Question: I'm trying to create a web application based on MVC structure using Hibernate JPA in model layer but I've encountered this error.
'''
15-Dec-2018 10:55:40.681 SEVERE [http-nio-8080-exec-7] org.apache.catalina.core.StandardWrapperValve.invoke Servlet.service() for servlet [manager] in context with path [] threw exception [Servlet execution threw an exception] with root cause
javax.persistence.PersistenceException: No Persistence provider for EntityManager named MyConnection
at javax.persistence.Persistence.createEntityManagerFactory(Persistence.java:84)
at javax.persistence.Persistence.createEntityManagerFactory(Persistence.java:54)
at util.JPAProvider.<clinit>(JPAProvider.java:13)
at model.bl.PersonManager.addUser(PersonManager.java:33)
at controller.Manager.service(Manager.java:83)
at javax.servlet.http.HttpServlet.service(HttpServlet.java:742)
at org.apache.catalina.core.ApplicationFilterChain.internalDoFilter(ApplicationFilterChain.java:231)
at org.apache.catalina.core.ApplicationFilterChain.doFilter(ApplicationFilterChain.java:166)
at org.apache.tomcat.websocket.server.WsFilter.doFilter(WsFilter.java:52)
at org.apache.catalina.core.ApplicationFilterChain.internalDoFilter(ApplicationFilterChain.java:193)
at org.apache.catalina.core.ApplicationFilterChain.doFilter(ApplicationFilterChain.java:166)
at org.apache.catalina.core.StandardWrapperValve.invoke(StandardWrapperValve.java:198)
at org.apache.catalina.core.StandardContextValve.invoke(StandardContextValve.java:96)
at org.apache.catalina.authenticator.AuthenticatorBase.invoke(AuthenticatorBase.java:493)
at org.apache.catalina.core.StandardHostValve.invoke(StandardHostValve.java:140)
at org.apache.catalina.valves.ErrorReportValve.invoke(ErrorReportValve.java:81)
at org.apache.catalina.valves.AbstractAccessLogValve.invoke(AbstractAccessLogValve.java:650)
at org.apache.catalina.core.StandardEngineValve.invoke(StandardEngineValve.java:87)
at org.apache.catalina.connector.CoyoteAdapter.service(CoyoteAdapter.java:342)
at org.apache.coyote.http11.Http11Processor.service(Http11Processor.java:800)
at org.apache.coyote.AbstractProcessorLight.process(AbstractProcessorLight.java:66)
at org.apache.coyote.AbstractProtocol$ConnectionHandler.process(AbstractProtocol.java:806)
at org.apache.tomcat.util.net.NioEndpoint$SocketProcessor.doRun(NioEndpoint.java:1498)
at org.apache.tomcat.util.net.SocketProcessorBase.run(SocketProcessorBase.java:49)
at java.util.concurrent.ThreadPoolExecutor.runWorker(Unknown Source)
at java.util.concurrent.ThreadPoolExecutor$Worker.run(Unknown Source)
at org.apache.tomcat.util.threads.TaskThread$WrappingRunnable.run(TaskThread.java:61)
at java.lang.Thread.run(Unknown Source)
'''
persistence.xml:
'''
<?xml version="1.0" encoding="UTF-8" standalone="no"?>
<persistence xmlns="http://java.sun.com/xml/ns/persistence" xmlns:xsi="http://www.w3.org/2001/XMLSchema-instance"
version="1.0"
xsi:schemaLocation="http://java.sun.com/xml/ns/persistence http://java.sun.com/xml/ns/persistence/persistence_1_0.xsd">
<persistence-unit name="MyConnection" transaction-type="RESOURCE_LOCAL">
<provider>org.hibernate.ejb.HibernatePersistence</provider>
<properties>
<!--<property name="hibernate.transaction.flush_before_completion" value="true"/>-->
<!--<property name="hibernate.format_sql" value="true"/>-->
<property name="hibernate.dialect" value="org.hibernate.dialect.Oracle10gDialect"/>
<property name="hibernate.connection.driver_class" value="oracle.jdbc.driver.OracleDriver"/>
<property name="hibernate.connection.username" value="midas"/>
<property name="hibernate.connection.password" value="midas123"/>
<property name="hibernate.connection.url" value="jdbc:oracle:thin:@localhost:1521:orcl"/>
<property name="hibernate.hbm2ddl.auto" value="update"/>
<property name="show_sql" value="true"></property>
<!-- <property name="hibernate.globally_quoted_identifiers" value="true"/>-->
</properties>
</persistence-unit>
</persistence>
'''
I tried to change the META-INF location in my class path to fix the problem, but I did not succeed.
My project structure is:

I use Tomcat 8 & intellij idea
I don't use maven or spring! Just hibernate jpa.
How to solve this problem?
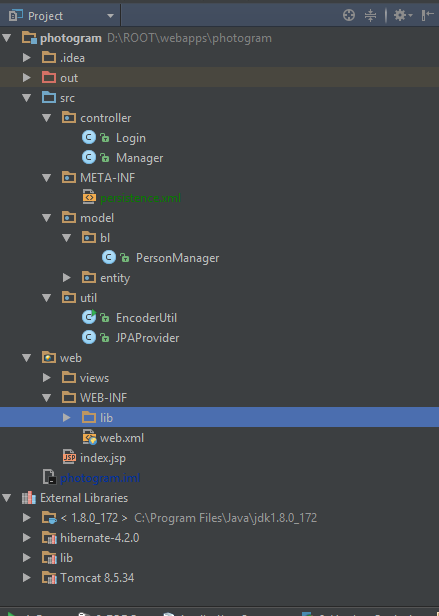
Answer: I understand my mistake.
I forget add hibernate library to tomcat lib ! I did it and the problem was solved